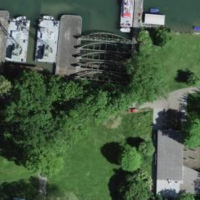
EUNIS habitat code: 55
Species observed at this site:
Hedera colchica
Podiceps cristatus
Motacilla cinerea
Cyanistes caeruleus
Fulica atra
Alcedo atthis
Anas platyrhynchos
Alopochen aegyptiaca
Aythya ferina
Passer domesticus
Fringilla coelebs
Turdus merula
Chroicocephalus ridibundus
Columba palumbus
Phalacrocorax carbo
Larus michahellis
Cygnus olor
Gallinula chloropus
Parus major
Pica pica
Neottia ovata
Picus viridis
Motacilla alba